Field crop: maize
Growth stage: 2
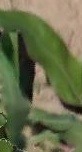
Species: maize